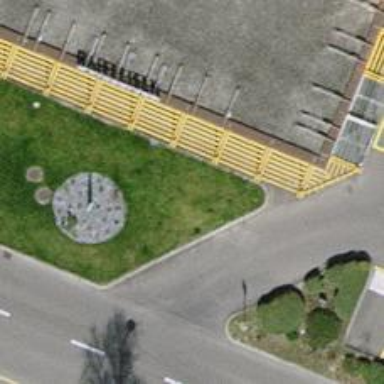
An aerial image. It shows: Charging station.